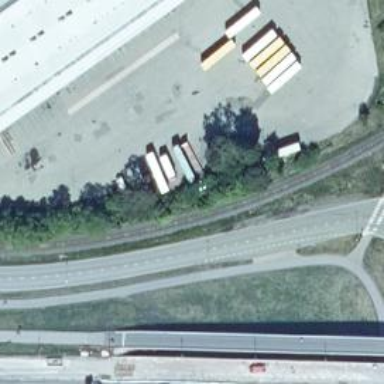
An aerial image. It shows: Rail spur service.